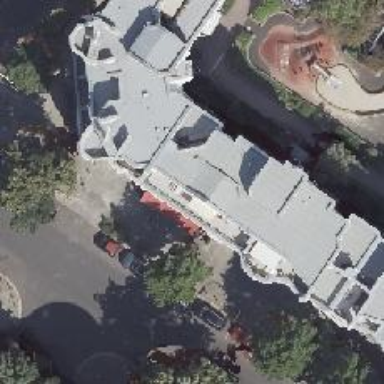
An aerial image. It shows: Cafe.